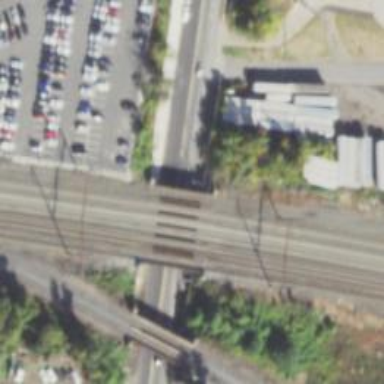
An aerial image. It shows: Bridge over railway with electrified contact lines.